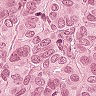
Metastatic tissue present: yes